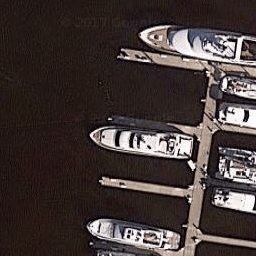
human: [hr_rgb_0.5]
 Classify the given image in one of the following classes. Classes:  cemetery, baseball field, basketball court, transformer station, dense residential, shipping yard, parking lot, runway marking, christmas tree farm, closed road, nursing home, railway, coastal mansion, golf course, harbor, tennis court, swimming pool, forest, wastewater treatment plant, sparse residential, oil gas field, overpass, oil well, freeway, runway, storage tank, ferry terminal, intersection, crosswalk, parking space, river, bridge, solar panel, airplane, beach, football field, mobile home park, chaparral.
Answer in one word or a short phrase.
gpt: harbor